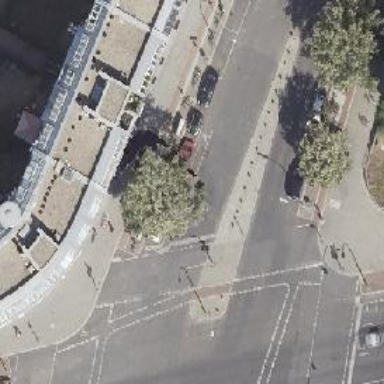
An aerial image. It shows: Road crossing with traffic signals and central island.